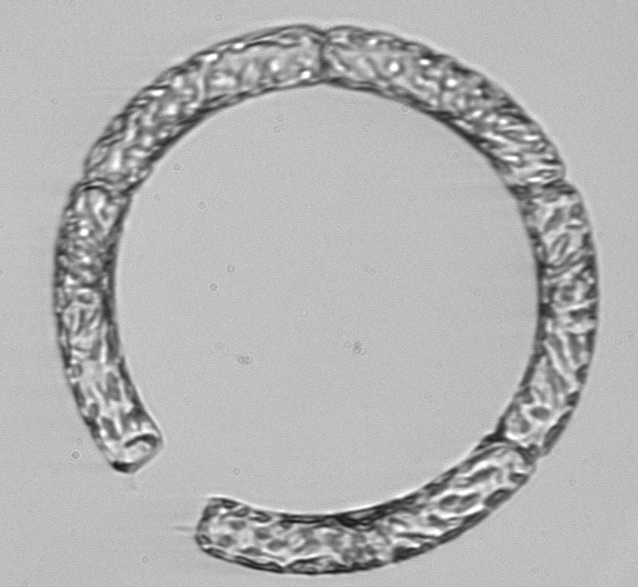
Label: Guinardia_striata